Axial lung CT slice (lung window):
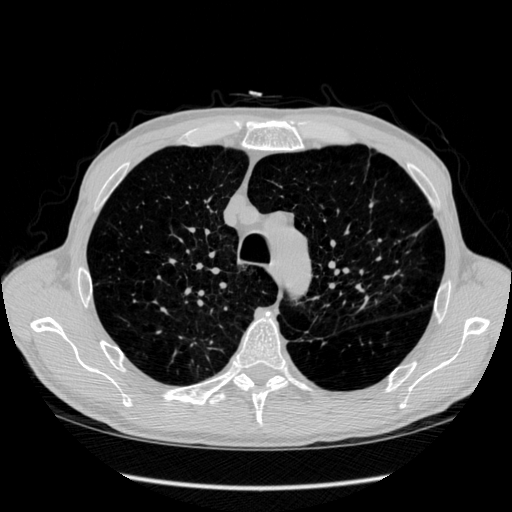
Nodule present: no